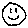
Label: smiley face